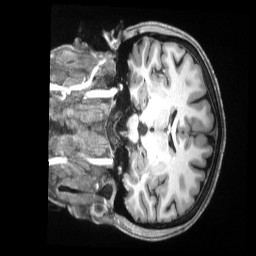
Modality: T1w
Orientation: coronal
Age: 31
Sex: female
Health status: ill
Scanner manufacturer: siemens
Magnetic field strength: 3 T
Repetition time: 2.5 s
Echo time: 0.00181 s